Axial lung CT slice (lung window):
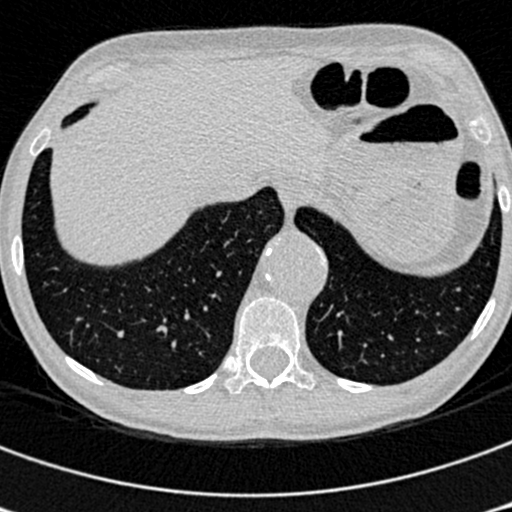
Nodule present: no